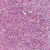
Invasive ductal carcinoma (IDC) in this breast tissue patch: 1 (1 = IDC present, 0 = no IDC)